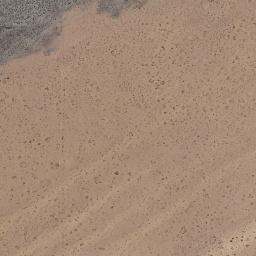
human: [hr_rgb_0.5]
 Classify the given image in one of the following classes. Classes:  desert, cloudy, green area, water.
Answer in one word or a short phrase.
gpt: desert